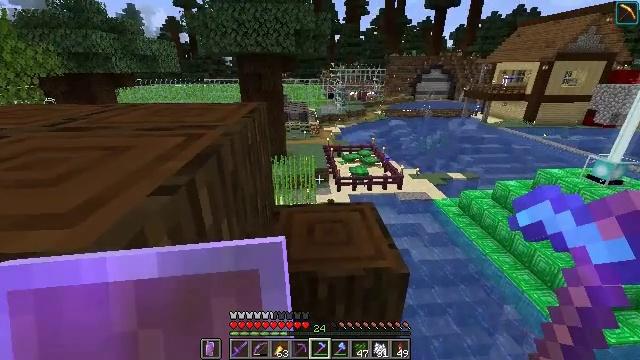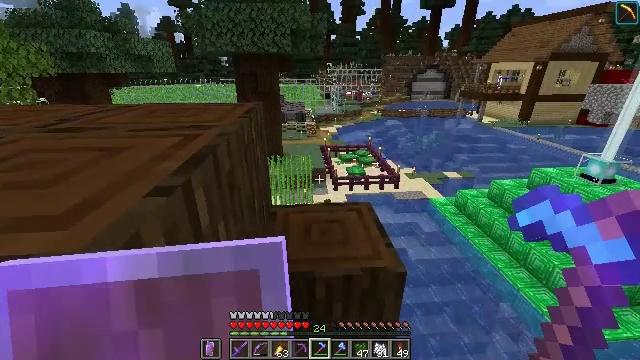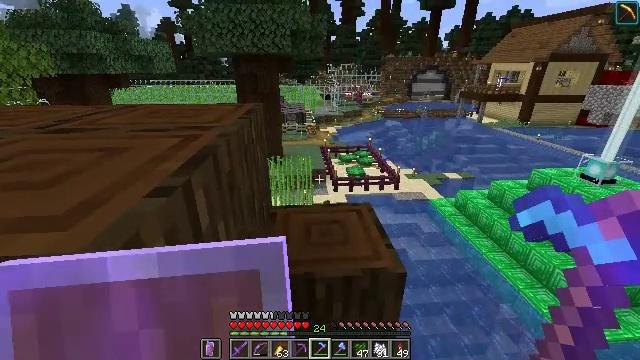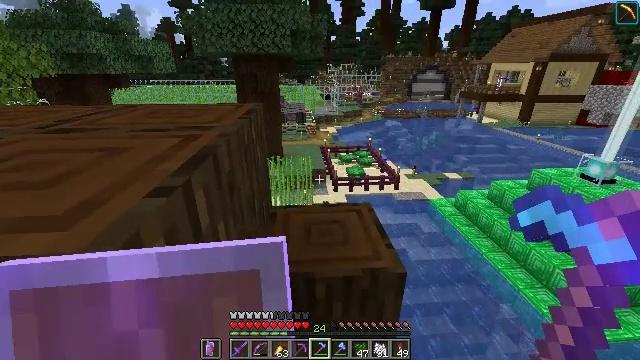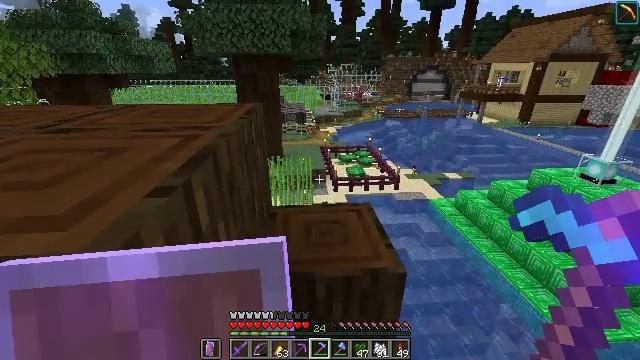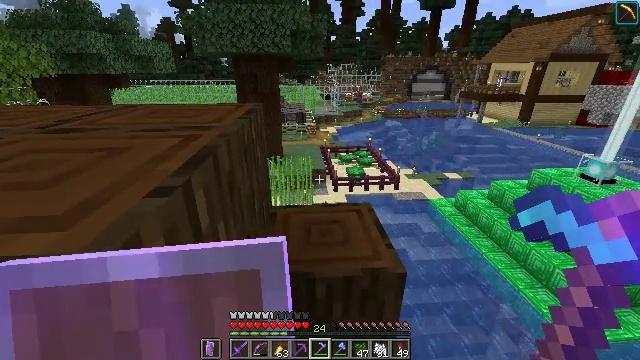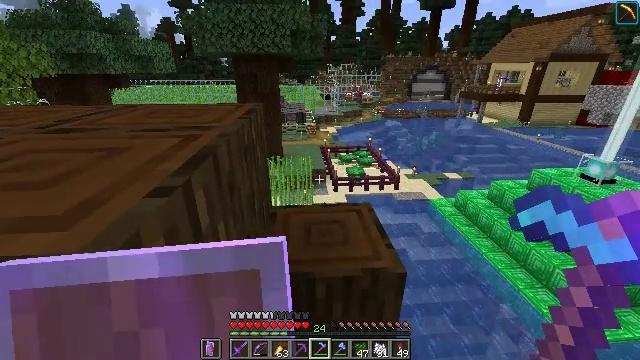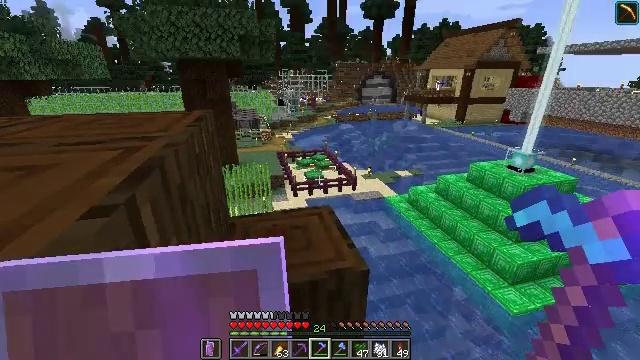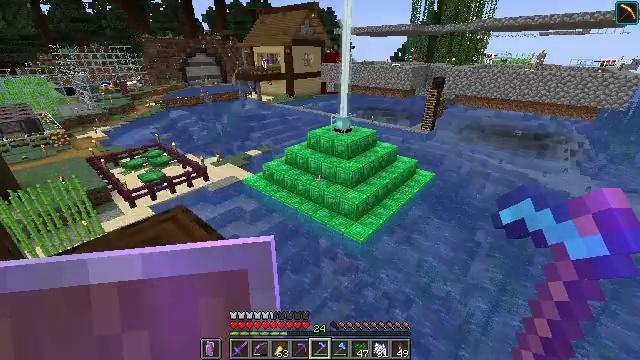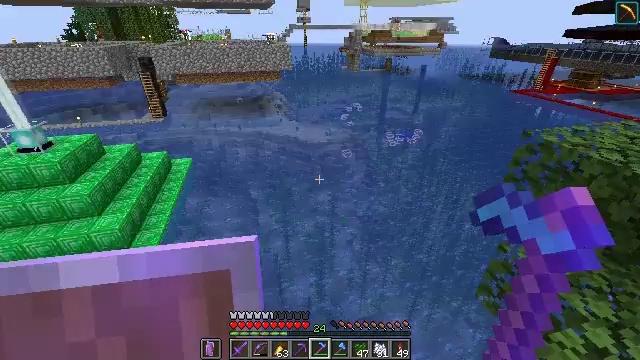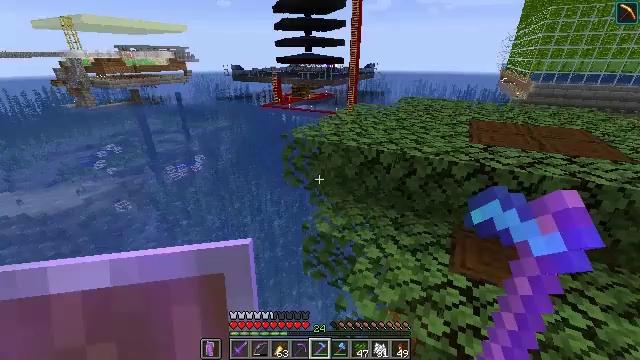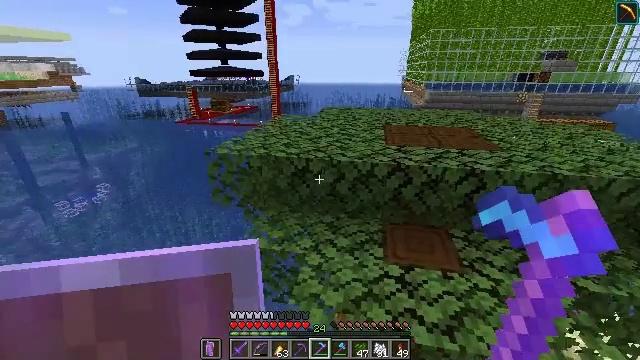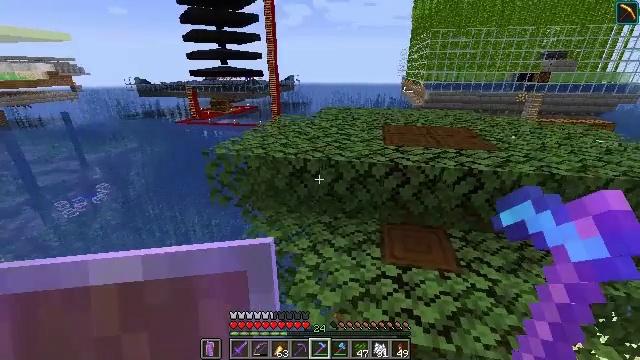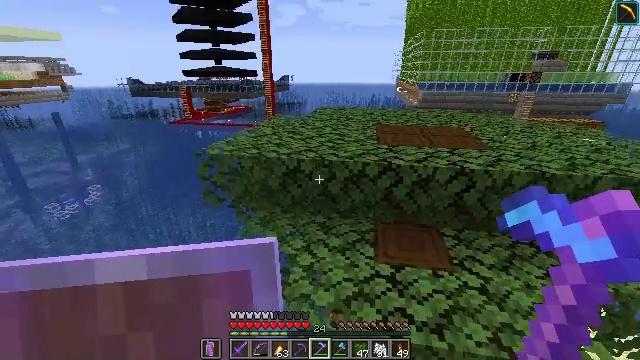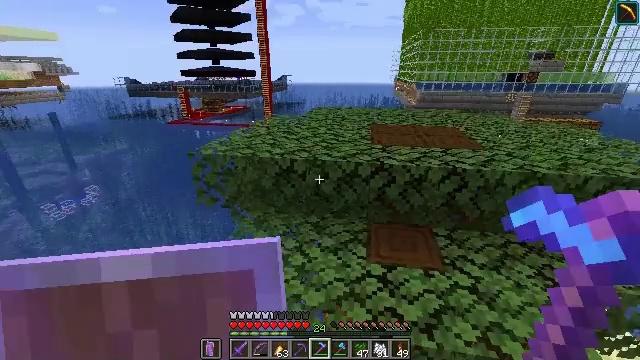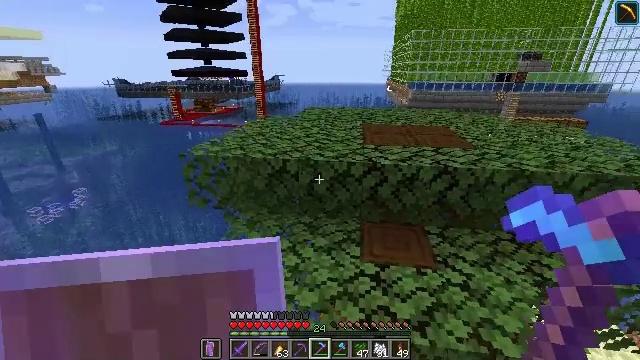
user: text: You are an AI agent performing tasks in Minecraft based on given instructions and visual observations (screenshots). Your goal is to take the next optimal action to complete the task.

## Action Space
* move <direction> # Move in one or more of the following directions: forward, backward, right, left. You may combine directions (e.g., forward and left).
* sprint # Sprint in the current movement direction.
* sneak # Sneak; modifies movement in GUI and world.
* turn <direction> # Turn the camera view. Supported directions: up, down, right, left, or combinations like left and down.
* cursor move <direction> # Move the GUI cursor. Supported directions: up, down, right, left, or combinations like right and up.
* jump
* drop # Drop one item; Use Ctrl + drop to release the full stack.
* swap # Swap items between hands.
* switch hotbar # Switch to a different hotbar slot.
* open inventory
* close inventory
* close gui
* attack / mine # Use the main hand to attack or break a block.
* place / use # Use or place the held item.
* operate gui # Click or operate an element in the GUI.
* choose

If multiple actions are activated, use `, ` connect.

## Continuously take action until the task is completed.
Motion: motion action
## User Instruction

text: Break the dark oak leaves for resources.
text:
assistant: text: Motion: move forward, sneak, attack / mine
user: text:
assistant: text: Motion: move forward, sneak, attack / mine
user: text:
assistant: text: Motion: move forward, sneak, attack / mine
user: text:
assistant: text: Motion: move forward, sneak, attack / mine
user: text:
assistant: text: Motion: move forward, sneak, attack / mine
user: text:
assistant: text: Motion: move forward, sneak, attack / mine
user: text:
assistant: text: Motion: move forward, sneak, turn right and up
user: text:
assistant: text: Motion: move forward, sneak, turn right and down
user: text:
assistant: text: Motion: move forward, sneak, turn right and down
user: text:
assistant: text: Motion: sneak, turn right and up
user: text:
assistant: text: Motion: move right, sneak, turn right and up
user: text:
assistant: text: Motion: move right, sneak
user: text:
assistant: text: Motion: move right, sneak, turn right
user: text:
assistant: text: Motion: move right, sneak
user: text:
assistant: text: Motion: move right, sneak, turn right
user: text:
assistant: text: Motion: move right, sneak, turn right and up
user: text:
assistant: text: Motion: move right, sneak, turn right
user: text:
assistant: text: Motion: move right, sneak
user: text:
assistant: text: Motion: move right, sneak, turn left
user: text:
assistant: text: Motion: move right, turn left and down
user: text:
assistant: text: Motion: move right, turn left and down
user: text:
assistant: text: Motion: no_op
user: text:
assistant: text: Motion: move forward
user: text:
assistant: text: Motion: move forward, sprint
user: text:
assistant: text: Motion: move forward, sprint
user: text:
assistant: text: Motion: move forward, sprint
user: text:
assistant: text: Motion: move forward, sprint, jump
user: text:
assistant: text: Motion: move forward, sprint, jump
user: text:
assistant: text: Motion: move forward, sprint, jump
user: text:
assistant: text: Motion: move forward, sprint, jump